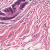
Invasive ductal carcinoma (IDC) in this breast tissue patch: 0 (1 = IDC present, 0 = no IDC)